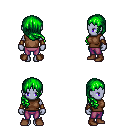
a pixel art fantasy rpg character, female body template, dark elf, purple skin, brown sleeveless shirt, magenta pants, green right-swept hairstyle, cloth bracers, brown shoes, four views (front, back, left, right), 2x2 character sprite sheet, small pixel art, hard edges, no anti-aliasing